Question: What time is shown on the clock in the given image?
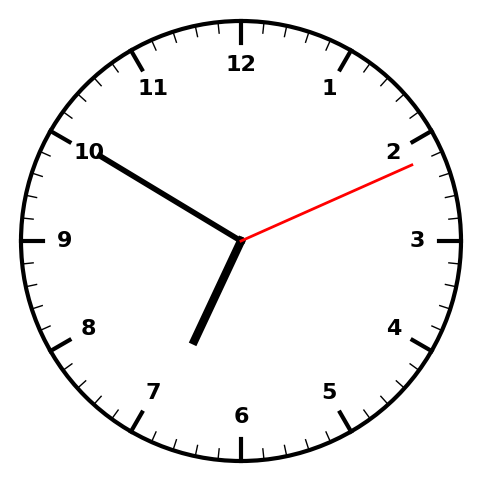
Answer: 06:50:11